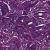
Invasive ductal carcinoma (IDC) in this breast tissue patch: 0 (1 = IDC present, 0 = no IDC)